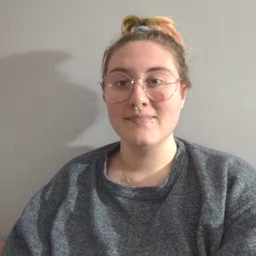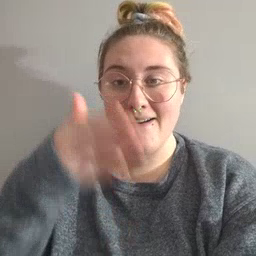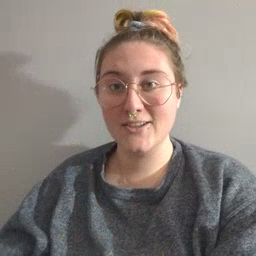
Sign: after